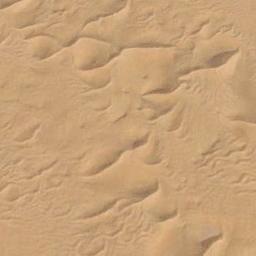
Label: desert